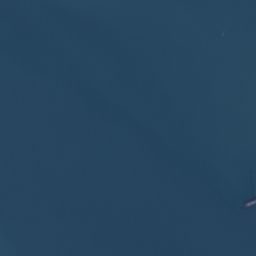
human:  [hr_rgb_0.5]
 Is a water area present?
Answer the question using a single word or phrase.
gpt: yes

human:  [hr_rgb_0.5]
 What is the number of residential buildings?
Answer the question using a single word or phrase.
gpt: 1

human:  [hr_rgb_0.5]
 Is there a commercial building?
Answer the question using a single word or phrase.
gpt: no

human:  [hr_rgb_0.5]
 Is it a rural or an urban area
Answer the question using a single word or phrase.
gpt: rural

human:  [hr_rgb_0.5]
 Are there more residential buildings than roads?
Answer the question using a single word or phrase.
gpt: no

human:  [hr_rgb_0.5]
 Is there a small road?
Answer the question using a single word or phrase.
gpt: yes

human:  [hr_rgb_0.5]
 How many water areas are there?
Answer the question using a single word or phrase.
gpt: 2

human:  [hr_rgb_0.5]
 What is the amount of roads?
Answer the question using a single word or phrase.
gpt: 1

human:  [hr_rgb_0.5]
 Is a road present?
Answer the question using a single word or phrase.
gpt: yes

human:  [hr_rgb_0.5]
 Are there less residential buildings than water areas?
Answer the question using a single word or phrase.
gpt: yes

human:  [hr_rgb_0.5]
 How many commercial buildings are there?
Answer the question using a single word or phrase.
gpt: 0

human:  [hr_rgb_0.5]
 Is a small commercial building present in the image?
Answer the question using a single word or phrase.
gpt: no

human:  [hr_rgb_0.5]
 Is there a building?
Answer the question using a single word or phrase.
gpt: yes

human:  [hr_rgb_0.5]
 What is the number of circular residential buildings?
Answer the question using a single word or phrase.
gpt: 0

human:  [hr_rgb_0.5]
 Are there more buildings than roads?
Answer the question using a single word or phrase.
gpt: no

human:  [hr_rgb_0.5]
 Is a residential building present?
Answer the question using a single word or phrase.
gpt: yes

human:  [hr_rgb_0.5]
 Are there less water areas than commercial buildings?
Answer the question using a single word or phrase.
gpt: no

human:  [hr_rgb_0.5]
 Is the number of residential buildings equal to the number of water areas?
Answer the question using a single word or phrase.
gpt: no

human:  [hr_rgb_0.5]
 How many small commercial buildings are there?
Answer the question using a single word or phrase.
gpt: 0

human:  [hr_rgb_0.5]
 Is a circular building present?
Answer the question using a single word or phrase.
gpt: no

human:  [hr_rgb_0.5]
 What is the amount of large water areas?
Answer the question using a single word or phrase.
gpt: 2

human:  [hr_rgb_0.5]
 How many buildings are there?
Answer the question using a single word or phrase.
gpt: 1

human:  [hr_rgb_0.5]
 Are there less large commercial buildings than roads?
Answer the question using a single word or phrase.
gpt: yes

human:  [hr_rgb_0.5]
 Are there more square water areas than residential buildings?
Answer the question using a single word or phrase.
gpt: no

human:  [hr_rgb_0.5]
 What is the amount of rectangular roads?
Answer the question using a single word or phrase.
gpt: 0

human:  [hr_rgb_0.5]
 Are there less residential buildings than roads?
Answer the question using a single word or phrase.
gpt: no

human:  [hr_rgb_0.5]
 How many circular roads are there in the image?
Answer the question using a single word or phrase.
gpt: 0

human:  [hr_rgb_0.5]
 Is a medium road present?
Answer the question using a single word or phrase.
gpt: no

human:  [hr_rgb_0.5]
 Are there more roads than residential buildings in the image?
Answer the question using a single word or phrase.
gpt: no

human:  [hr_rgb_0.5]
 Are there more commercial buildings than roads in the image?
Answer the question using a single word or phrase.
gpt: no

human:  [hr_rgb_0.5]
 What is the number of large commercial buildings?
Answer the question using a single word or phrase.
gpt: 0

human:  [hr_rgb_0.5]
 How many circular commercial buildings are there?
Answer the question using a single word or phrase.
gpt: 0

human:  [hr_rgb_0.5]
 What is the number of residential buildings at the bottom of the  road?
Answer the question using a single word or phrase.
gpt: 1

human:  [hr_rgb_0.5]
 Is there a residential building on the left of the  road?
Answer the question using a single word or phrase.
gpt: yes

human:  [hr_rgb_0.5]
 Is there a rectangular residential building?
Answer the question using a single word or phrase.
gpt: no

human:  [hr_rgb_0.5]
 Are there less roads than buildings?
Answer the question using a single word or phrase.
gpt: no

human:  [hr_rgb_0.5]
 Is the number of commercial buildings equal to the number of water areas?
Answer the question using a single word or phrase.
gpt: no

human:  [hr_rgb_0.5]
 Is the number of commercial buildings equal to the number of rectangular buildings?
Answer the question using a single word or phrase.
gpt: yes

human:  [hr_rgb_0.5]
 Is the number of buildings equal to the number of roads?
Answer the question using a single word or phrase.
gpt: yes

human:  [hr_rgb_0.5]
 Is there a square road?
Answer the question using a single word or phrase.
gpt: no

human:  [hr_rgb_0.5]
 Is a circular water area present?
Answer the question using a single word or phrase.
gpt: no

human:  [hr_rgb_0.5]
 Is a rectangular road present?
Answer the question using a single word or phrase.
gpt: no

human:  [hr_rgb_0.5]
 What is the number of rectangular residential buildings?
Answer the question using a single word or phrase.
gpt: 0

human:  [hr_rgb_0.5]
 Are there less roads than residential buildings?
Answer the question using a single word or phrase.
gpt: no

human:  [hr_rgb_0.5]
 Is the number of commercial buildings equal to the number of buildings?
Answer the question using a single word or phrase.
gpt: no

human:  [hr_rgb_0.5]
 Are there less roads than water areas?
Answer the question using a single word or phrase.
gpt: yes

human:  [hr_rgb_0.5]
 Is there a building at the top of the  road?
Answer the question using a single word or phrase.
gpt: no

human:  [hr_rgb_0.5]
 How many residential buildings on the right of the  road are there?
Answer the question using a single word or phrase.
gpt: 0

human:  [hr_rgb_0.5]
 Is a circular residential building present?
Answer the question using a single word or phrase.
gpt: no

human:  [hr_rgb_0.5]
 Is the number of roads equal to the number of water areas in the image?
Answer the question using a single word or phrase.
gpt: no

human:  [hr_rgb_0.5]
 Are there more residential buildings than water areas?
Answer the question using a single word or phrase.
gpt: no

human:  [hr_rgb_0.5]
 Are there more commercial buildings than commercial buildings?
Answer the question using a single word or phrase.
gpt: no

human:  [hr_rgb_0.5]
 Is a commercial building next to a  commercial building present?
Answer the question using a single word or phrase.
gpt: no

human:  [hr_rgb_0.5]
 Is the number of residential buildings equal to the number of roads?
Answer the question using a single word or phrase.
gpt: yes

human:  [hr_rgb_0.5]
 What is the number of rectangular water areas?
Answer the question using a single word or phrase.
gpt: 0

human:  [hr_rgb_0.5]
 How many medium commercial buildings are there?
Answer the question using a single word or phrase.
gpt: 0

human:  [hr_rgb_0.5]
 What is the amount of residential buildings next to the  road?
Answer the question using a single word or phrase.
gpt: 1

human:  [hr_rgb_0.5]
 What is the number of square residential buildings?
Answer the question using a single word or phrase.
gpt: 0

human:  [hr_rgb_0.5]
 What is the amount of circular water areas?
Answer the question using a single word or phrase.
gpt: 0

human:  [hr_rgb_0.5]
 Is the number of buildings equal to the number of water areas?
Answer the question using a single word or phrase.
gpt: no

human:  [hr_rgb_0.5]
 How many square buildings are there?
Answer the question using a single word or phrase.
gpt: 0

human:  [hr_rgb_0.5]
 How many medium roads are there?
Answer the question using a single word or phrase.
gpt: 0

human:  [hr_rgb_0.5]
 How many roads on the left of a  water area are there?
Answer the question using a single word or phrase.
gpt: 0

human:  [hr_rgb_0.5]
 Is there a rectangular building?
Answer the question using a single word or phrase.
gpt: no